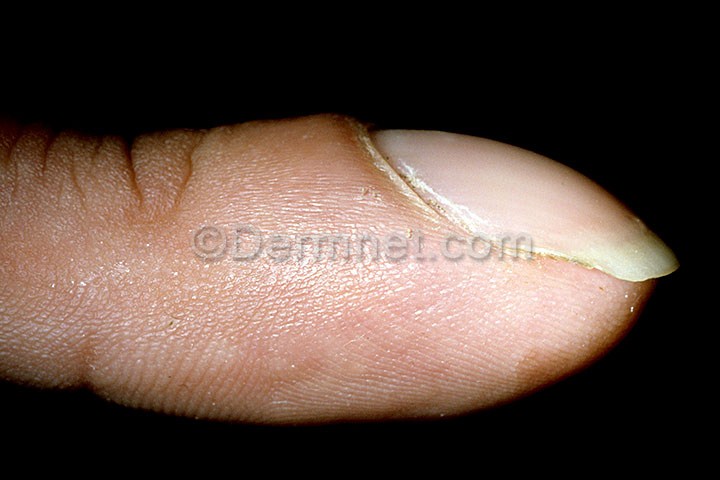
Disease: Nail Fungus and other Nail Disease